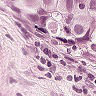
Metastatic tissue present: yes